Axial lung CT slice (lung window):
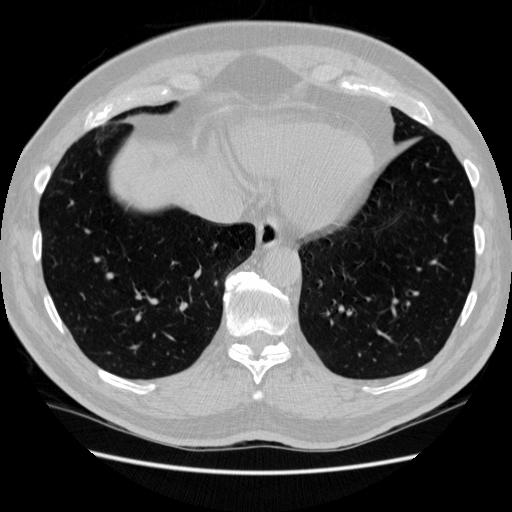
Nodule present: no